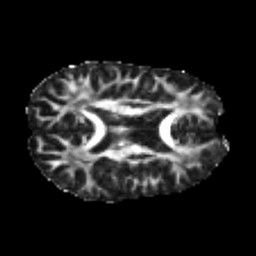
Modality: FA
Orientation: axial
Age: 21
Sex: male
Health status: healthy
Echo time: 0.074 s